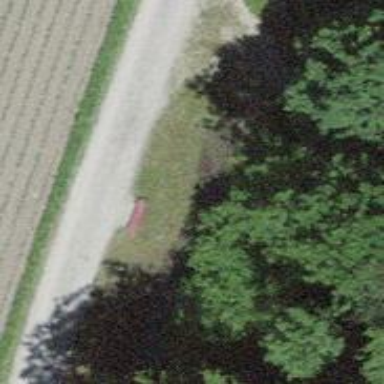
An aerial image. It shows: Red bench.